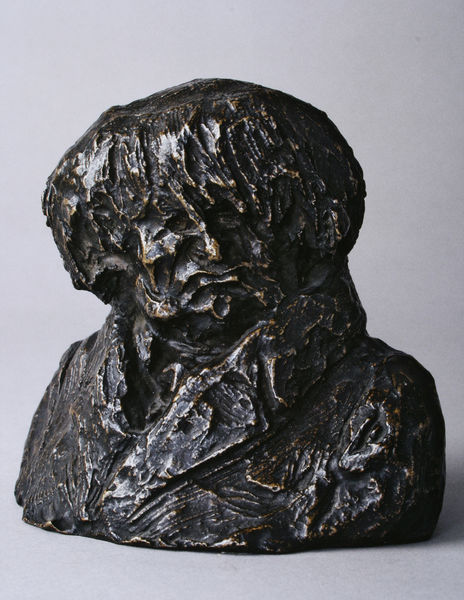
Titel: Les célébrités du Juste Milieu: Clément-Francois-Victor-Gabriel Prunelle, Die Berühmtheiten des Juste Milieu
Künstler: Honoré Daumier
Standort: Berlin
Institution: Akademie der Künste, Kunstsammlung
Schlagwörter: dunkel, kopf, mann, schatten, weiß, grob, menschen, mädchen, frau, frisur, grau, haar, hell, licht, mund, nase, ohr, schwarz, schal, tuch, rock, alt, hemd, jacke, augen, falten, gesicht, kragen, mensch, stein, bildnis, hals, portrait, porträt, figur, haare, mantel, frontal, kinn, kontrast, lippen, schulter, schultern, rund, skulptur, statue, wangen, furchen, abstrakt, modern, linien, ausdruck, karikatur, black, impressionistisch, grübchen, bouche, büste, glanz, grimmig, halstuch, manteau, metall, bildhauerei, bronze, plastik, rodin, foto, fotografie, hell dunkel, expressionistisch, torso, form, plastisch, karrikatur, denker, kunst, gesciht, daumier, wangenknochen, aufschläge, expressiv, picasso, stone, vorderansicht, wei?, breit, tur, guss, künslter, schief, cheveux, neigung, sculpture, brauns, strähnen, haarsträhnen, quadratisch, blockhaft, schwere, meissel, buste, visage, kleinbronze, col, bromze, zerfurcht, honore, tête, missmutig, portraitbüste, akulptur, anzugoberteil, favoris, artistic, mould